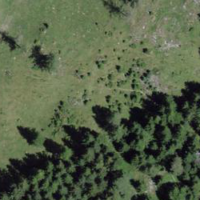
EUNIS habitat code: 23
Species observed at this site:
Stellaria graminea